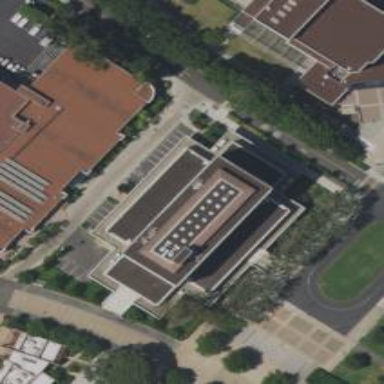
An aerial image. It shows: University building.